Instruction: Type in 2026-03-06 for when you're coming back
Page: home
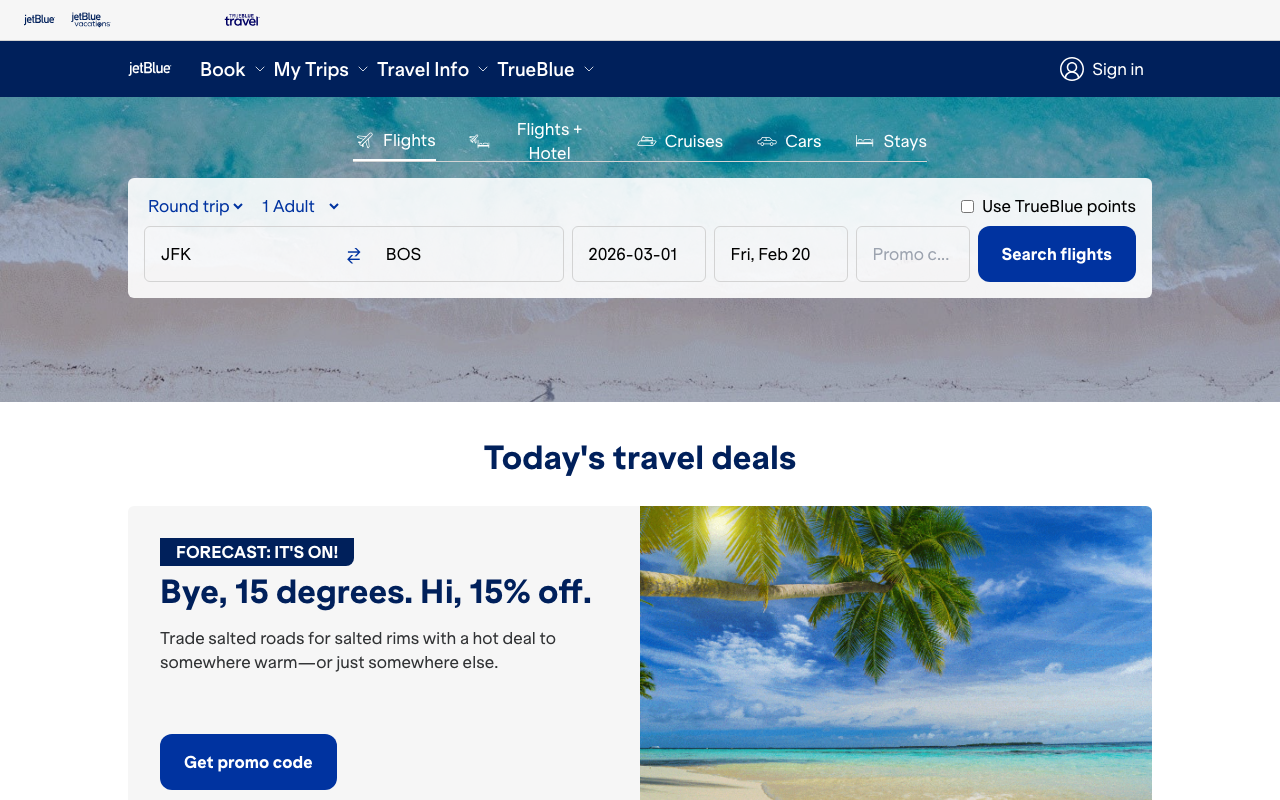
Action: type